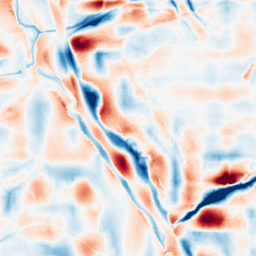
Category: wavelet
Decomposition family: wavelet_dwt
Decomposition parameters: wavelet: sym4
level: 5
Upsampling method: bicubic_3x
Upsampling parameters: scale: 3
Upsampling scale: 3